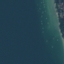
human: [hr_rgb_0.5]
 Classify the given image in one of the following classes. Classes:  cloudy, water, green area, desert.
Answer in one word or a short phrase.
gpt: water